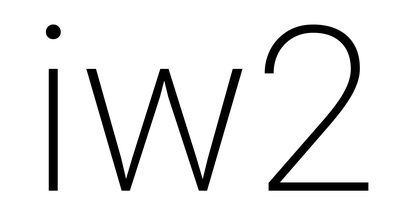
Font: Roboto_ExtraLight